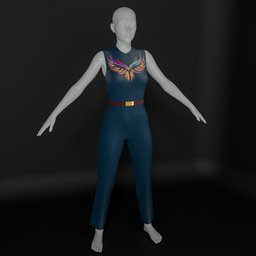
Label: people